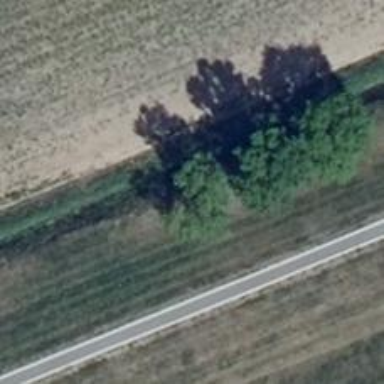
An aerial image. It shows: Broadleaved tree with lush foliage.